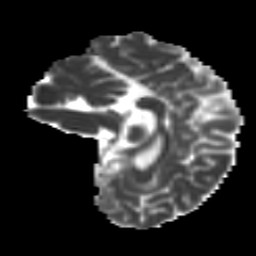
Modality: MD
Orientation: sagittal
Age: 17
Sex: male
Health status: ill
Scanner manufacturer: ge
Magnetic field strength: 3 T
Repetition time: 6.752 s
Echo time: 0.079 s